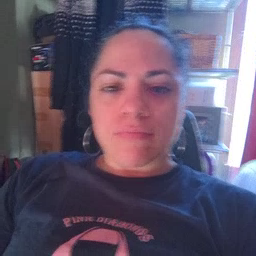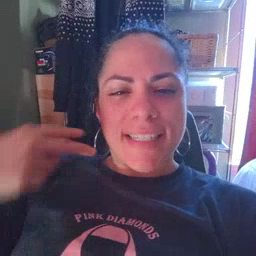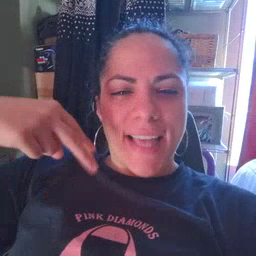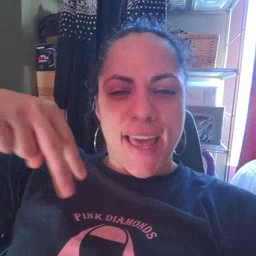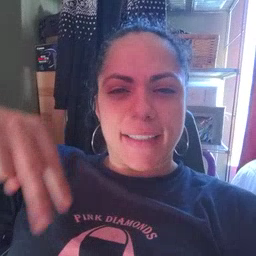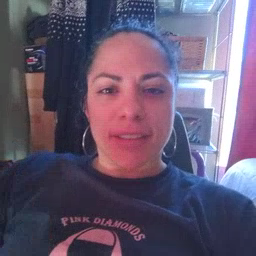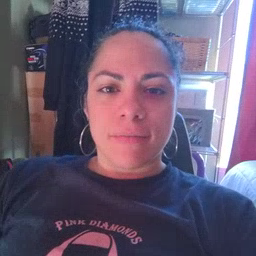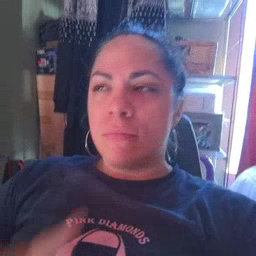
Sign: dance